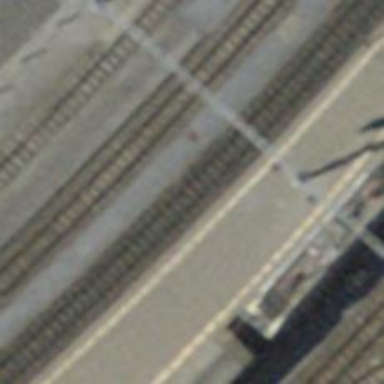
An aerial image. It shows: Narrow-gauge railway track electrified by contact line.